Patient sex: M
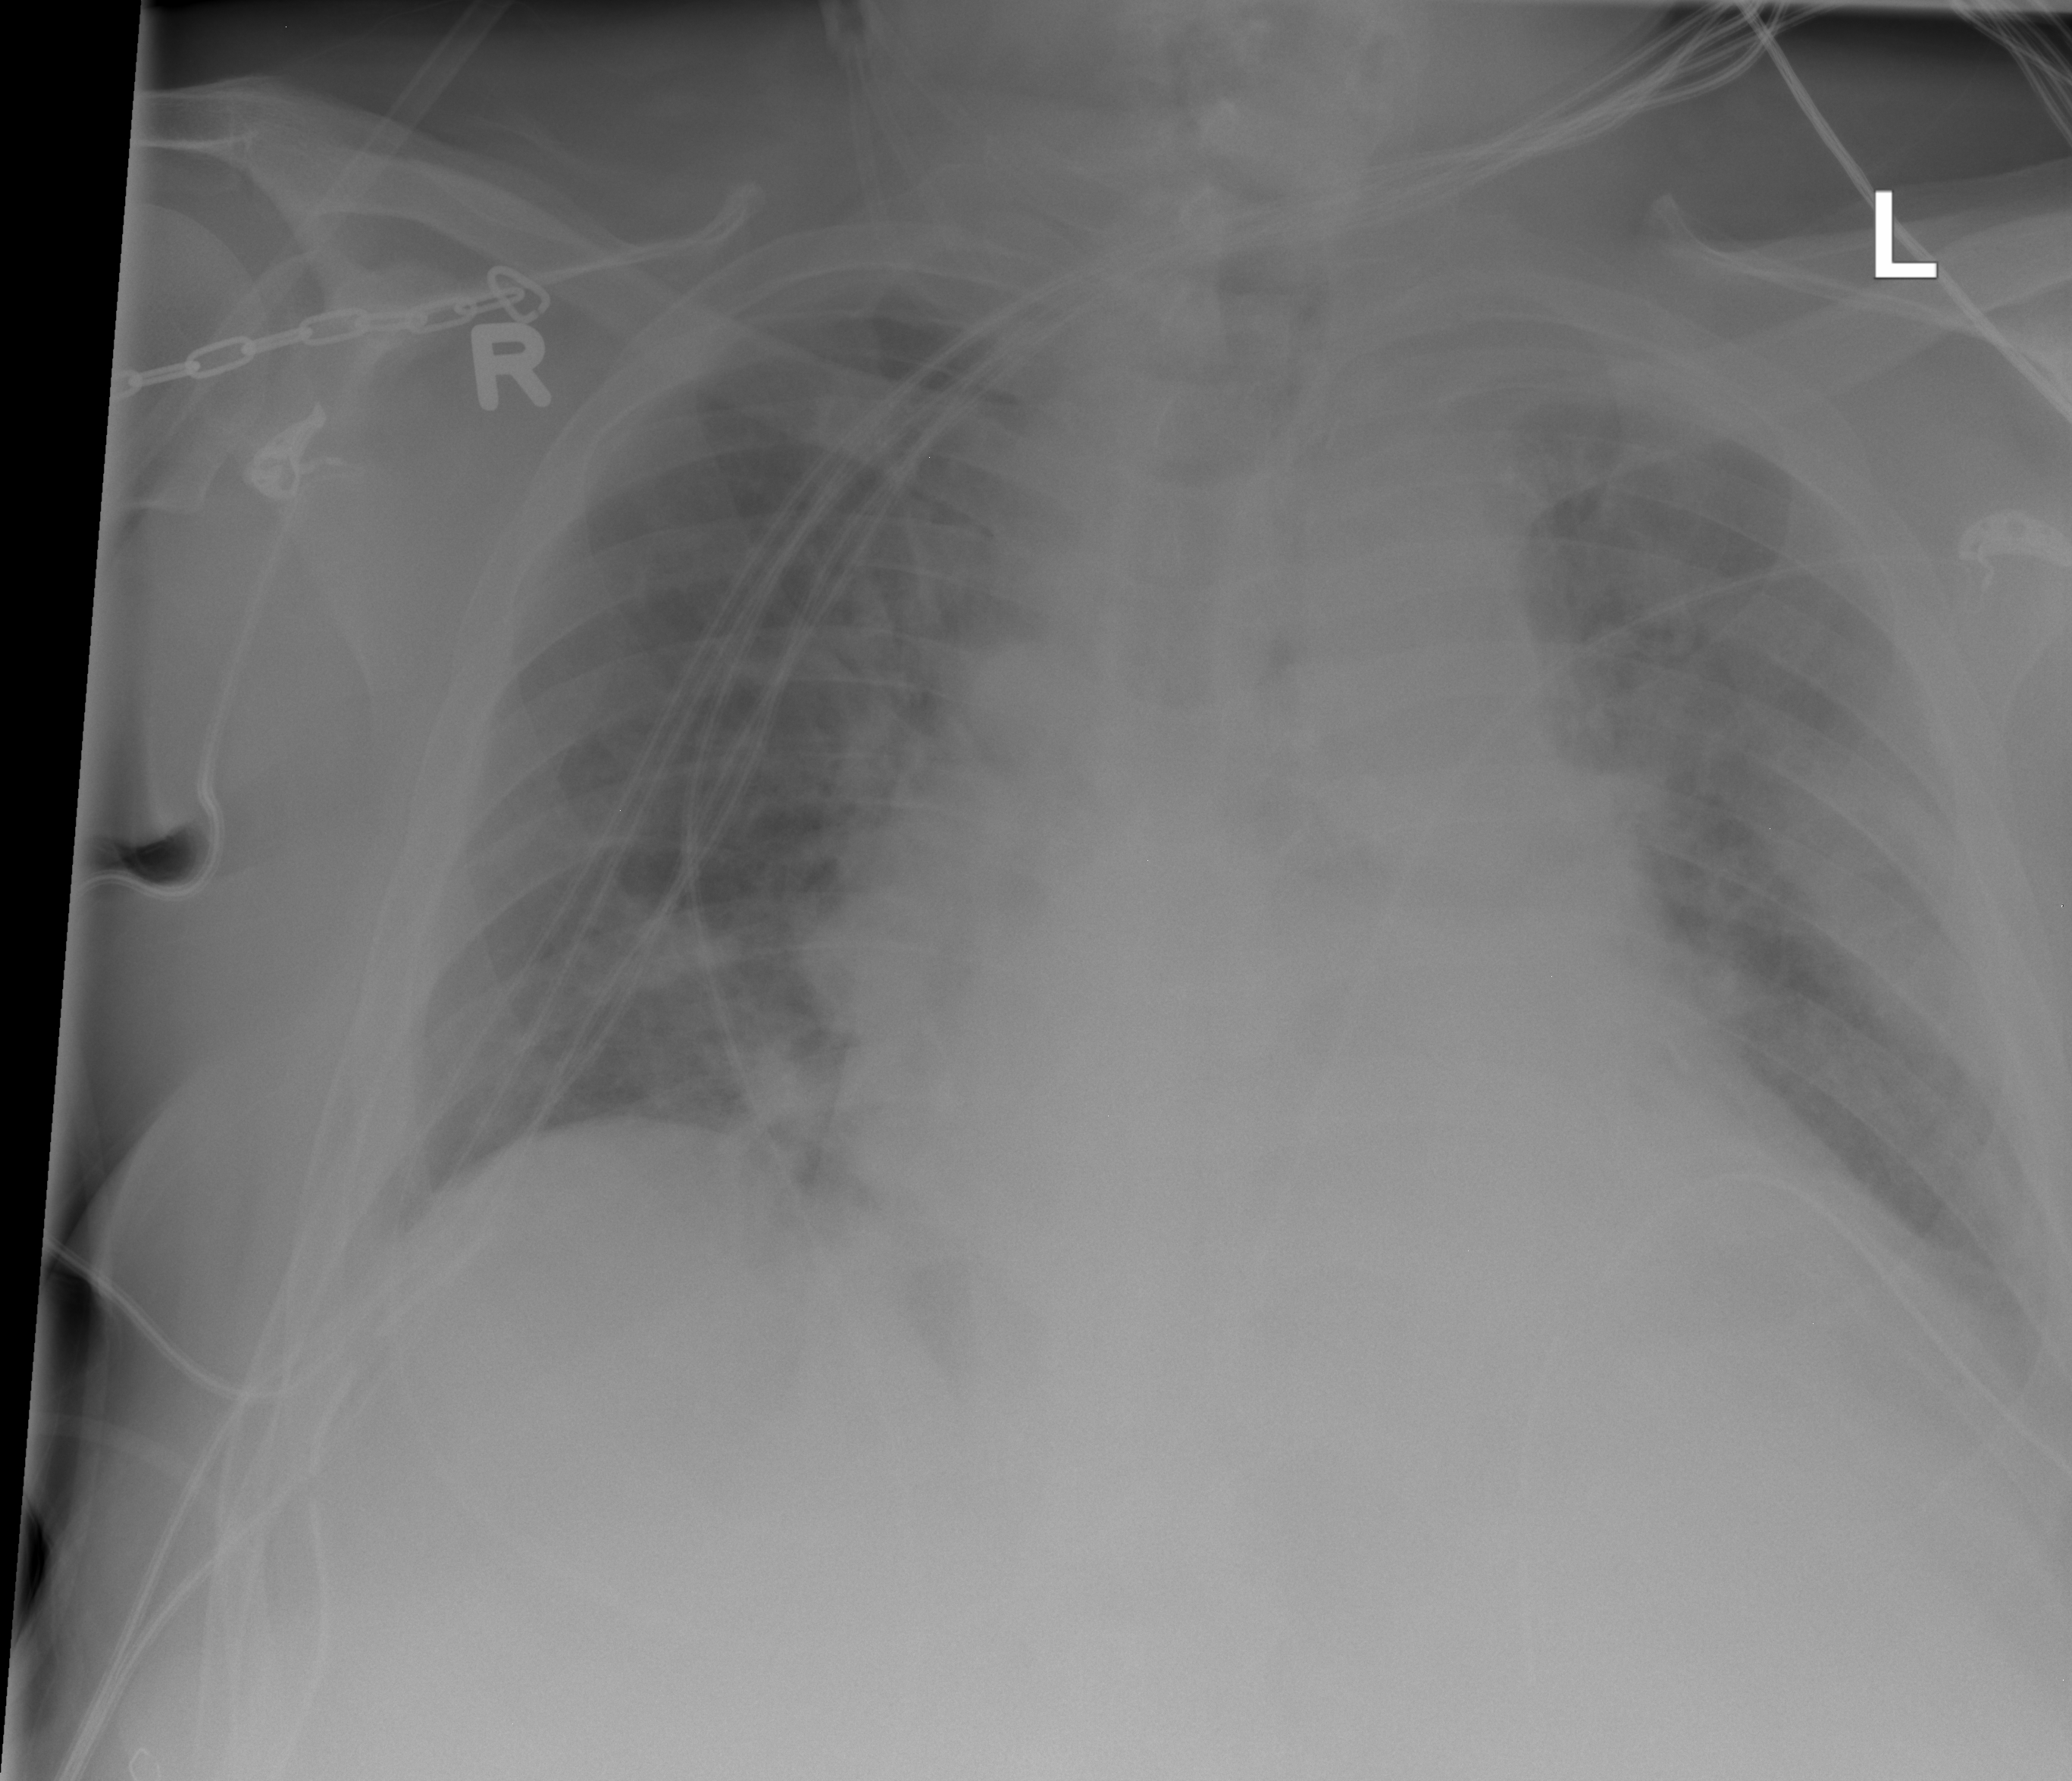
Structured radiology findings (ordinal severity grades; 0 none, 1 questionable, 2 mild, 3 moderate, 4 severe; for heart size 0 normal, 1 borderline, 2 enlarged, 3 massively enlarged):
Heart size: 2
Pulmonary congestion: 2
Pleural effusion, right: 1
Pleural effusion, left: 2
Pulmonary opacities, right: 2
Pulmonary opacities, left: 2
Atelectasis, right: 2
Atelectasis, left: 2